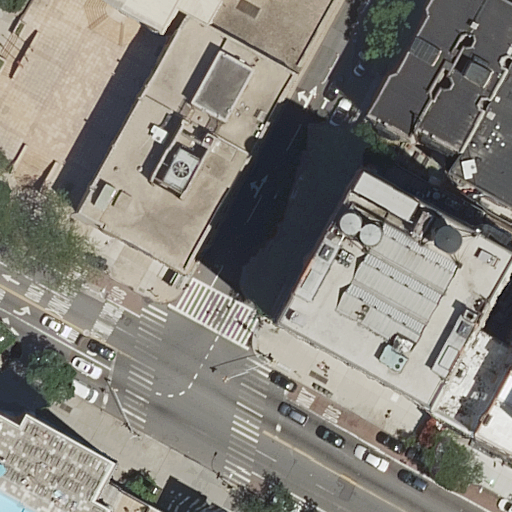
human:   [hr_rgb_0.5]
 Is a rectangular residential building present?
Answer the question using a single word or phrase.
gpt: yes

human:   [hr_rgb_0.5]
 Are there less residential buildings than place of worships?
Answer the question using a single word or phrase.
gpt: no

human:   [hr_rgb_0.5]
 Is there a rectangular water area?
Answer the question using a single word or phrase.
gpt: no

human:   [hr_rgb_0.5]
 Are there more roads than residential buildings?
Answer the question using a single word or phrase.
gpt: yes

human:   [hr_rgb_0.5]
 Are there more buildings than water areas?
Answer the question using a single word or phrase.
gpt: yes

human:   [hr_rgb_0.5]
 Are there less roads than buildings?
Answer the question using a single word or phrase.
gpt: no

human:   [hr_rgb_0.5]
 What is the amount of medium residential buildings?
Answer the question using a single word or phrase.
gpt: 3

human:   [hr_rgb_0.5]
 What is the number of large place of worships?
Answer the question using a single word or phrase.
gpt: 0

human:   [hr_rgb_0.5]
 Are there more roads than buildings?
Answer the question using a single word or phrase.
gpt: yes

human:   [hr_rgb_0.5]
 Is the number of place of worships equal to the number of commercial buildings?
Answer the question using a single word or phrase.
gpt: no

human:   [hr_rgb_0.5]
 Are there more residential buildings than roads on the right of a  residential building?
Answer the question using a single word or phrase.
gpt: no

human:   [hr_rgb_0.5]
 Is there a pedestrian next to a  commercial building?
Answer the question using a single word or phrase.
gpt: no

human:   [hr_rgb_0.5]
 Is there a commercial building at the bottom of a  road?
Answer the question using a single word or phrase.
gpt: no

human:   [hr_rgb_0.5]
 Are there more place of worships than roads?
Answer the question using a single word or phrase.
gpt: no

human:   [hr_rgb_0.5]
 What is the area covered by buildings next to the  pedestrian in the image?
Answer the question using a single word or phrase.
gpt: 4116m2

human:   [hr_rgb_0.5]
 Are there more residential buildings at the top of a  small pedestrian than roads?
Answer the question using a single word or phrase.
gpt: no

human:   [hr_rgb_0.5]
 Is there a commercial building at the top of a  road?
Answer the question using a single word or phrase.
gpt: no

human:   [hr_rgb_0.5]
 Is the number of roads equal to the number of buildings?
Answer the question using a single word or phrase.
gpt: no

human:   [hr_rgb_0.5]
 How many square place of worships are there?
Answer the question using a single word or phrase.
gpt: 0

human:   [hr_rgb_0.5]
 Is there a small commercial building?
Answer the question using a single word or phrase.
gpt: no

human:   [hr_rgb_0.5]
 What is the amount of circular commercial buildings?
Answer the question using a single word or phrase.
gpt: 0

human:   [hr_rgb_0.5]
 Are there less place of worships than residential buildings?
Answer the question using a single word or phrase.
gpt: yes

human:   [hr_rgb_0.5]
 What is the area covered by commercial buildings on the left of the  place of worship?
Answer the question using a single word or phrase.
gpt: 0m2

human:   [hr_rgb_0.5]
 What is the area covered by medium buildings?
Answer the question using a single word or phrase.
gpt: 802m2

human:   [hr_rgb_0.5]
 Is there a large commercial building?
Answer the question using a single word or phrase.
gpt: no

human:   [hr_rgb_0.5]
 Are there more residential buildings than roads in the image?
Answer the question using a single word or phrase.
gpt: no

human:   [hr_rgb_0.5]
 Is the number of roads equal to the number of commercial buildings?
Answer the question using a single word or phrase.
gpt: no

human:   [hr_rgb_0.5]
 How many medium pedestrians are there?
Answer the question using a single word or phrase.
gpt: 0

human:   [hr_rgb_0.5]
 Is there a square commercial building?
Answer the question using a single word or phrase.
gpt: no

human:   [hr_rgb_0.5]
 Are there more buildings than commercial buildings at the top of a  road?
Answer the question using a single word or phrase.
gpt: yes

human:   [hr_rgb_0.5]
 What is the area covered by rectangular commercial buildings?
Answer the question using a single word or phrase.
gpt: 0m2

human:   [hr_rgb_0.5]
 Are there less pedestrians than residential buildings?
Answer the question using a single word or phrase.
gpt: yes

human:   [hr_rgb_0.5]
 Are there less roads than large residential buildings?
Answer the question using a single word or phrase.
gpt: no

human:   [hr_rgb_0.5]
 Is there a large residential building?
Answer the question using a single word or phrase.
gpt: yes

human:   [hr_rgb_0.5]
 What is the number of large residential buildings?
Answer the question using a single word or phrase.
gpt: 3

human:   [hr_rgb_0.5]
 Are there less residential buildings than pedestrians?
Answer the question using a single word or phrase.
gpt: no